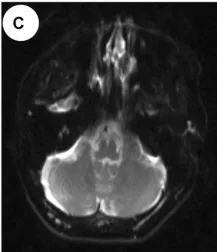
Serial MRI changes at three different time points. (A-C) The first MRI obtained 2 months after symptom onset (no treatment), indicating modest cerebral atrophy.
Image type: radiology (mri)